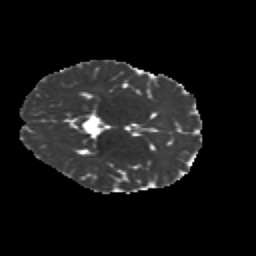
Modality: MD
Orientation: axial
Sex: female
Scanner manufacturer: siemens
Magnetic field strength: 3 T
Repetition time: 5 s
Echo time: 0.071 s